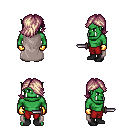
a pixel art fantasy rpg character, male body template, orc, green skin, gray cape, red pants, white blonde swoop hairstyle, gold gloves, black shoes, dagger, four views (front, back, left, right), 2x2 character sprite sheet, small pixel art, hard edges, no anti-aliasing